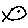
Label: fish